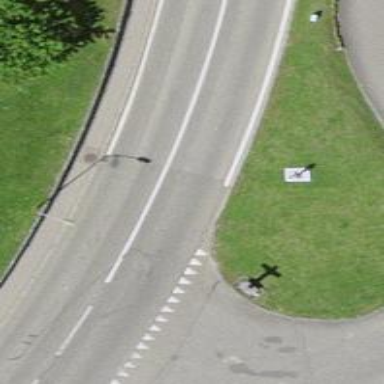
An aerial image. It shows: Secondary road.